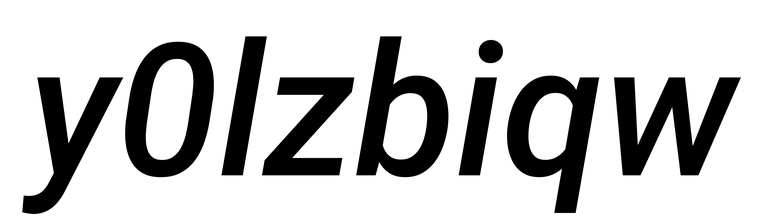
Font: Roboto-Italic_Medium_Italic